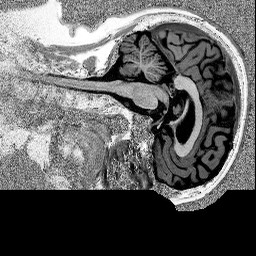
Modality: MP2RAGE
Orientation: sagittal
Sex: female